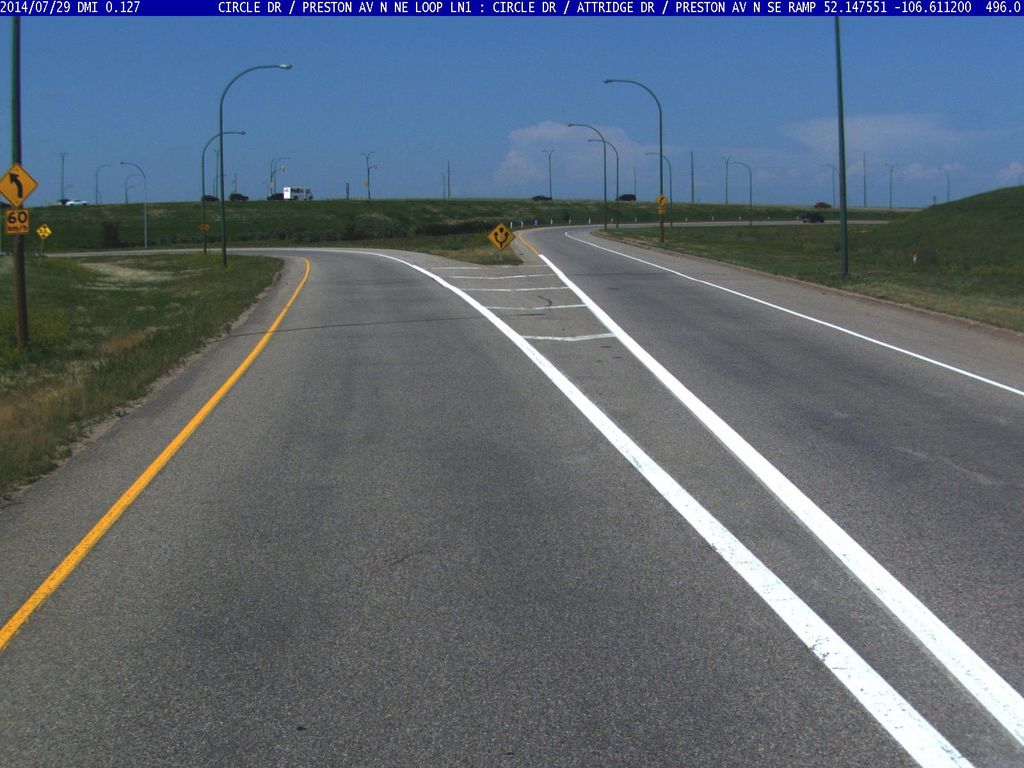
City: saskatoon